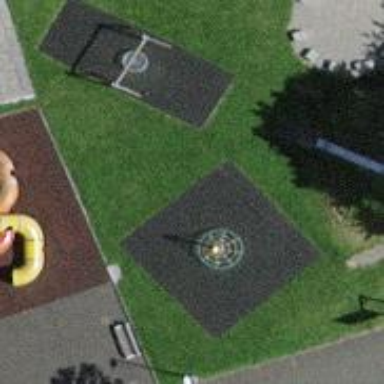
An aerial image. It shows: Playground area for leisure activities on the land.